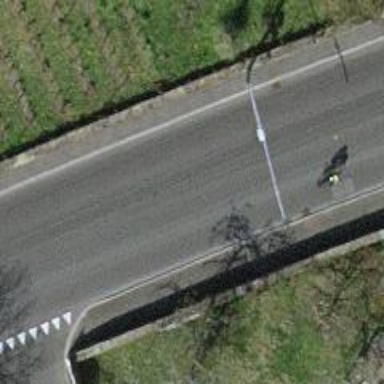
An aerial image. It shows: Secondary road with asphalt surface. There is track cycleway on the left and sidewalk on the left side as well.